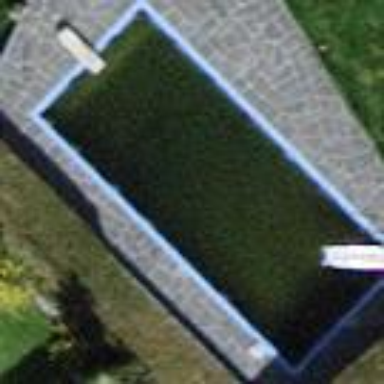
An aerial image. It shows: Swimming pool located in leisure land.